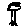
Label: tree